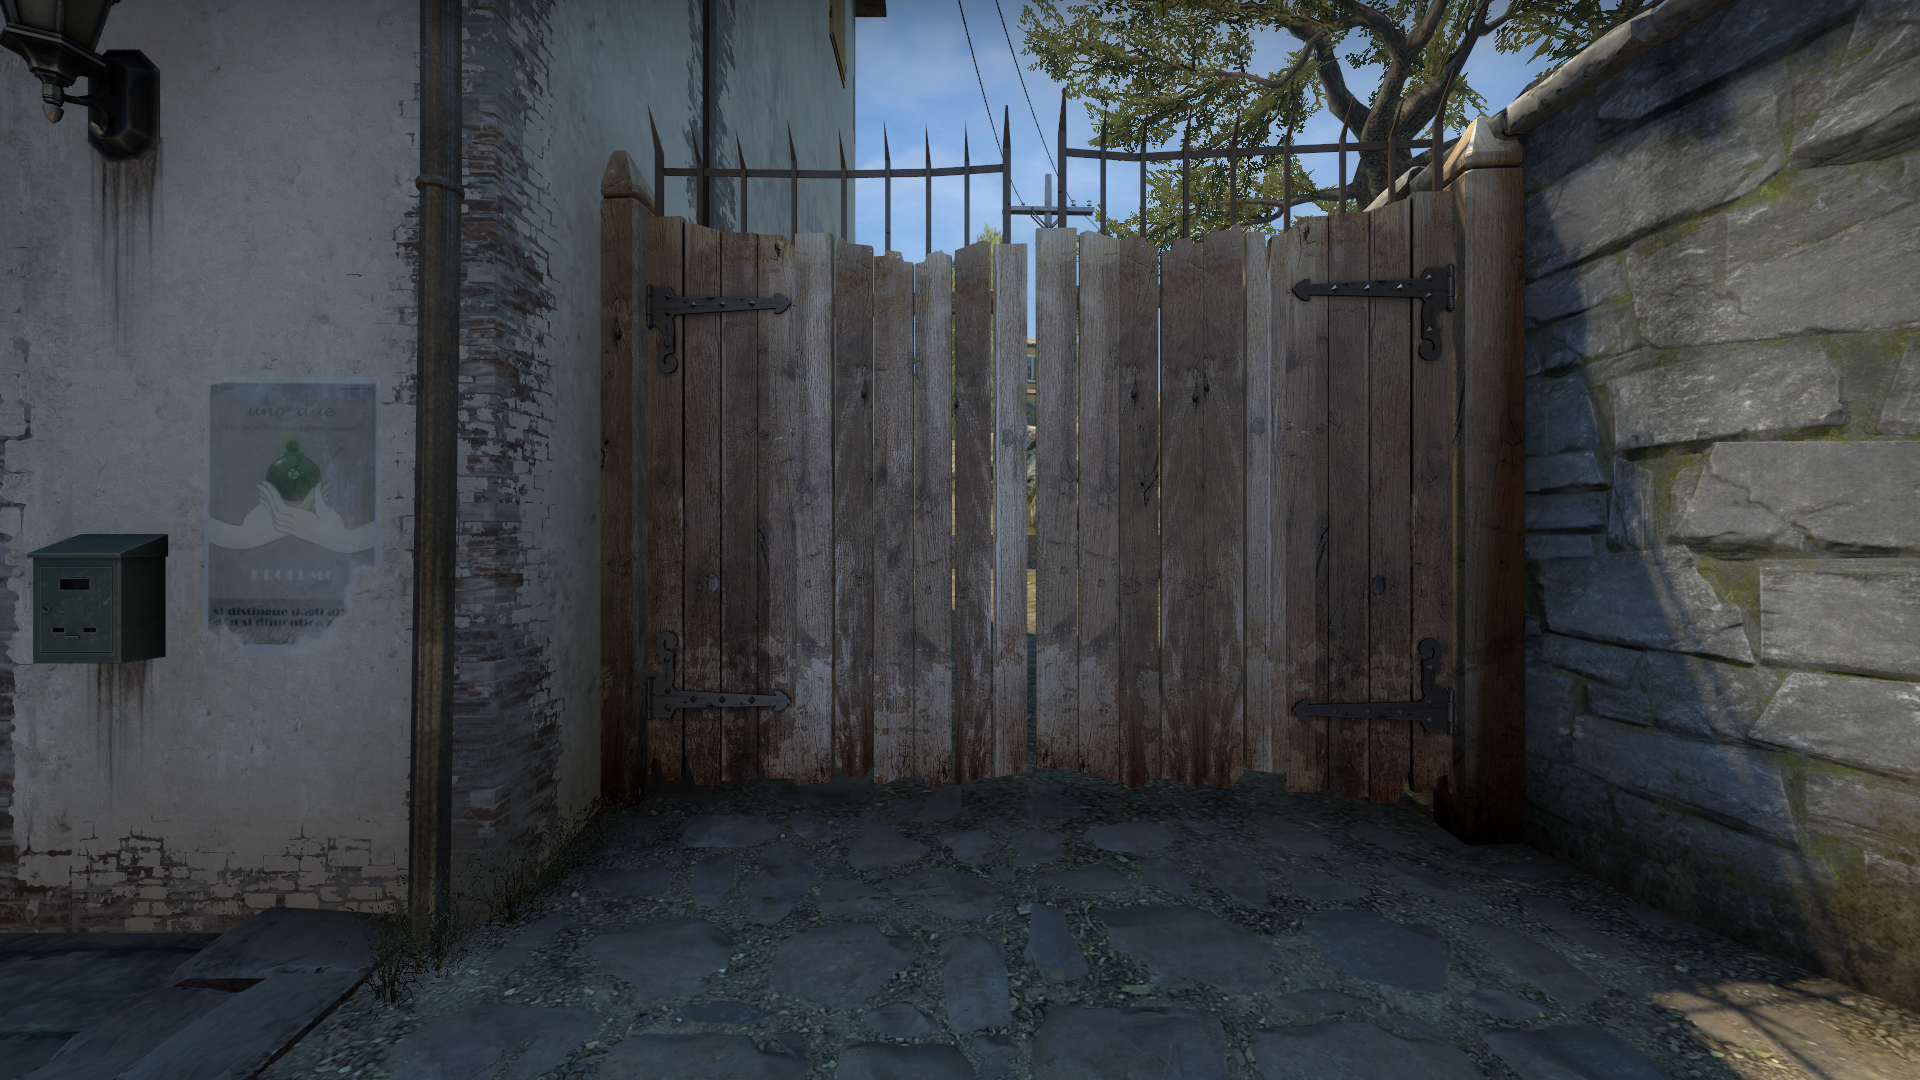
Map: de_inferno